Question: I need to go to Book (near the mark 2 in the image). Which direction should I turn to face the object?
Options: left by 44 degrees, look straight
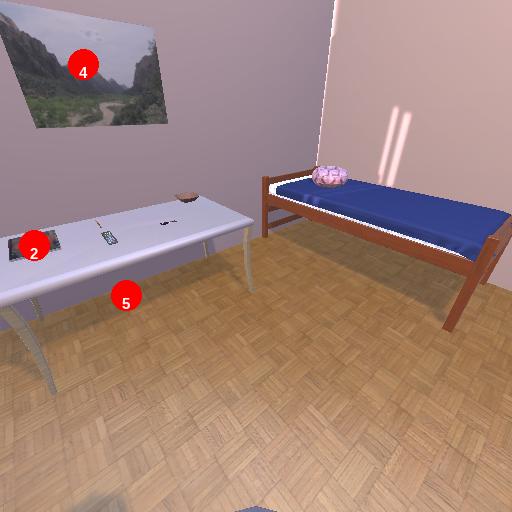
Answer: left by 44 degrees